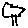
Label: tree